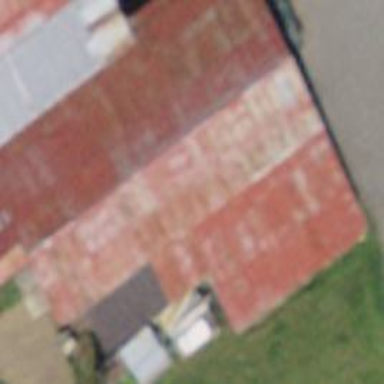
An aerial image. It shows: Barn.